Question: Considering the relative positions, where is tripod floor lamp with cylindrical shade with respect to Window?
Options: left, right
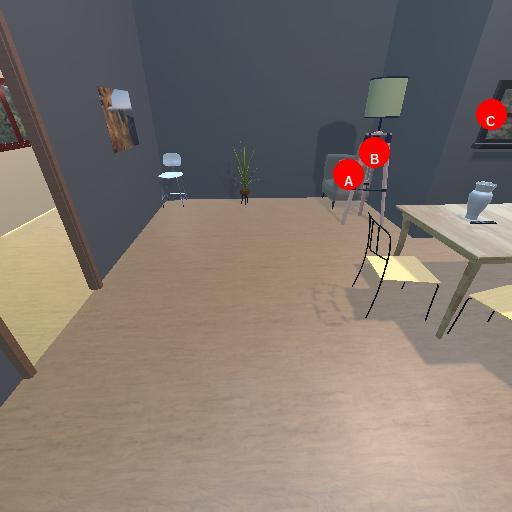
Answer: left